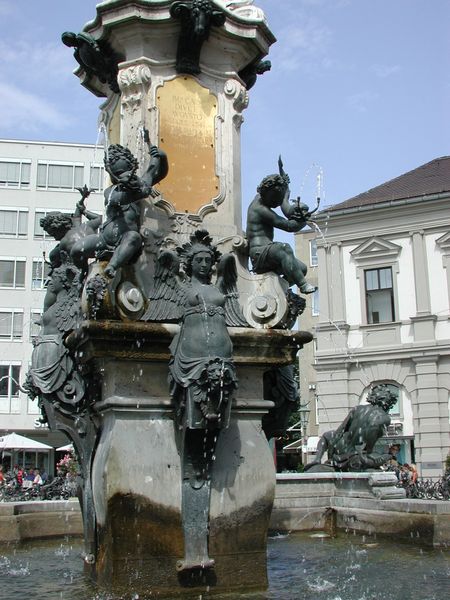
Titel: Augustusbrunnen
Künstler: Hubert Gerhard
Standort: Augsburg, Maximilianstraße (EU - D - B)
Schlagwörter: flügel, himmel, meer, nackt, vogel, wasser, grün, menschen, brust, busen, frau, grau, säule, säulen, weiss, haus, barock, stein, horn, häuser, gold, krone, brunnen, engel, skulptur, statue, brüste, schrift, italien, kuh, weis, inschrift, bronze, plastik, oberkörper, foto, fotografie, kranz, löwenkopf, rom, fisch, voluten, fontaine, löwe, muschel, hörner, muscheln, büsten, harfe, putten, putti, wort, fische, schütten, puttchen